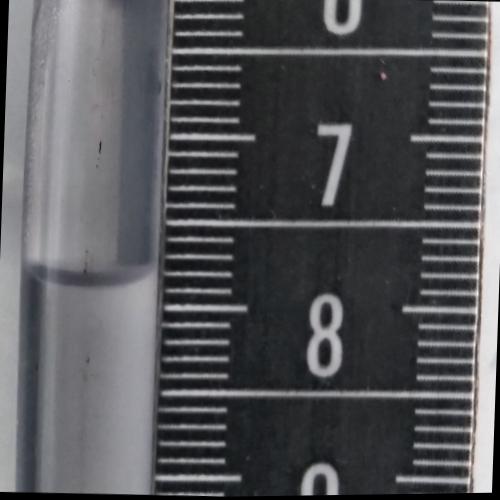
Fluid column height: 7.8 cm